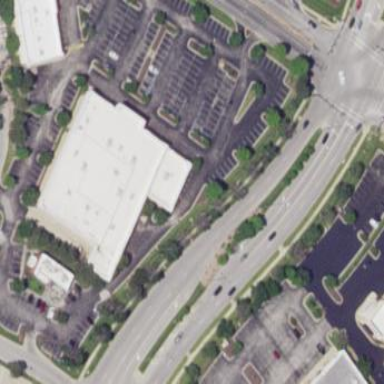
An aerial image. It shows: Building with bowling alley inside.